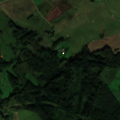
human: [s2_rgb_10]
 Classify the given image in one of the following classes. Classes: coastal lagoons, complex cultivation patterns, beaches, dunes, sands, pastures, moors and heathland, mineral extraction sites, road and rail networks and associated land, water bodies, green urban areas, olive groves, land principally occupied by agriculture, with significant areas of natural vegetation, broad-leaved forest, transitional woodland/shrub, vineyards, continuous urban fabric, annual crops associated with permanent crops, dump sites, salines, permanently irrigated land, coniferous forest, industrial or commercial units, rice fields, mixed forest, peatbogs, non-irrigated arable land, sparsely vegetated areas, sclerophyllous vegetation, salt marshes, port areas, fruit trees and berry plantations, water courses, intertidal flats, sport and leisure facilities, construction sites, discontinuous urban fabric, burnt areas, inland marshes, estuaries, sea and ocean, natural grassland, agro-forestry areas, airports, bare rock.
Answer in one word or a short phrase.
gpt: non-irrigated arable land, pastures, land principally occupied by agriculture, with significant areas of natural vegetation, broad-leaved forest, mixed forest